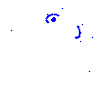
Particle: proton